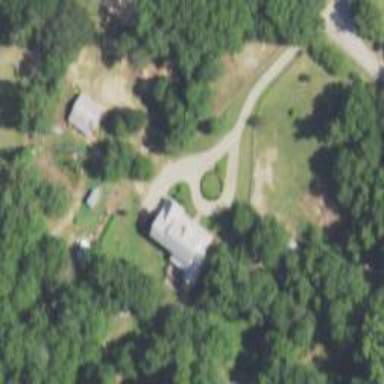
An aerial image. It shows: Driveway.